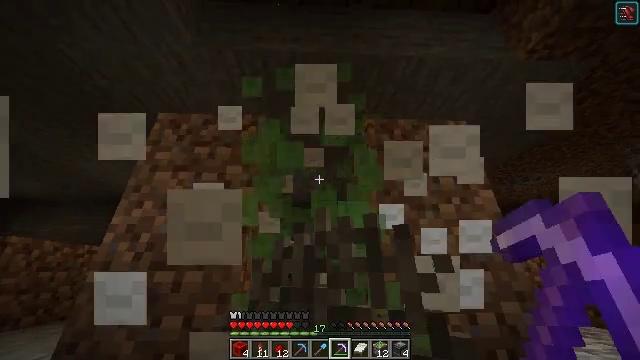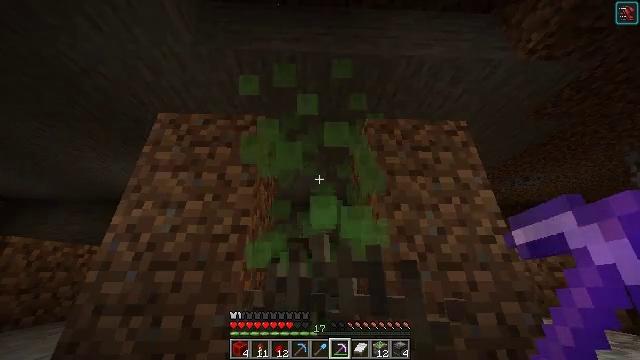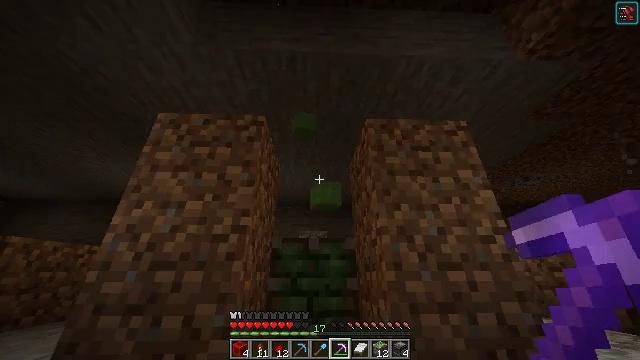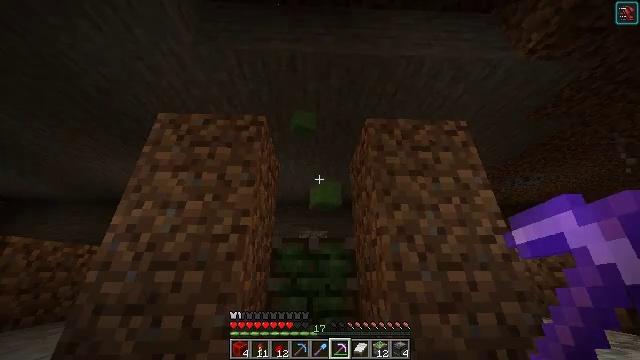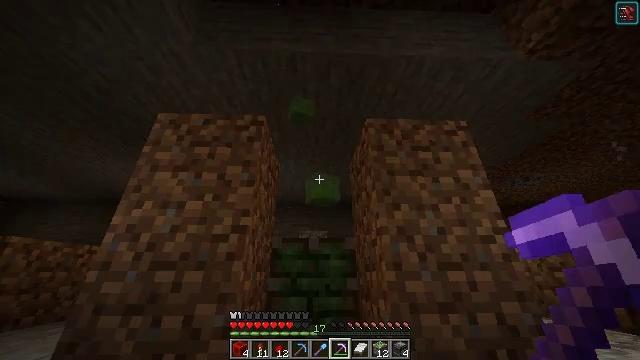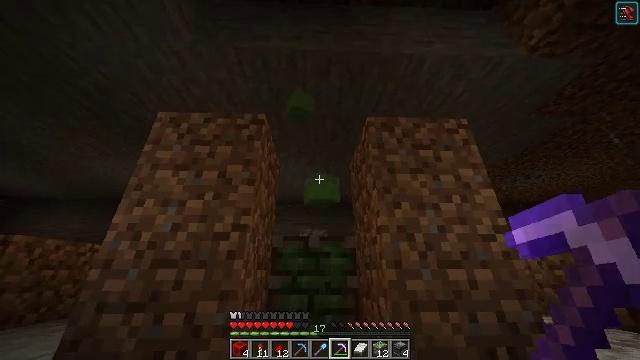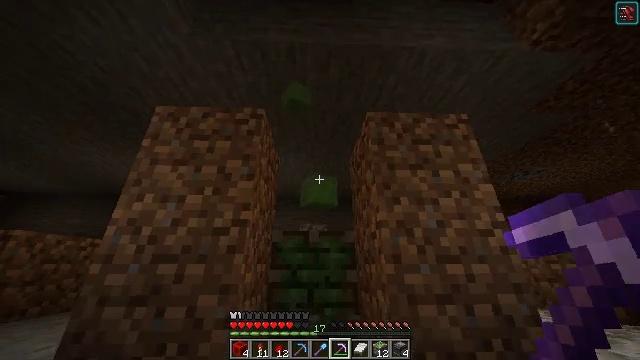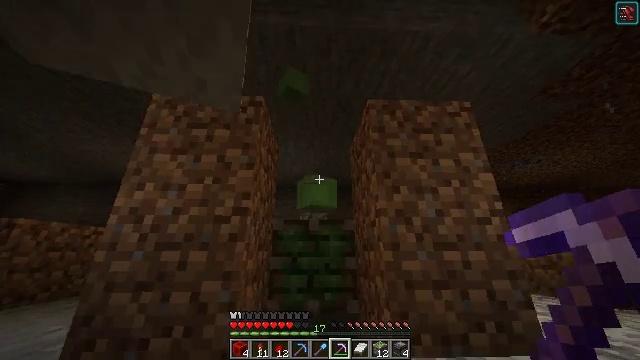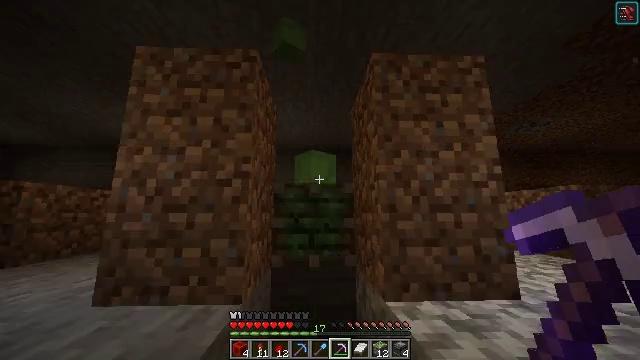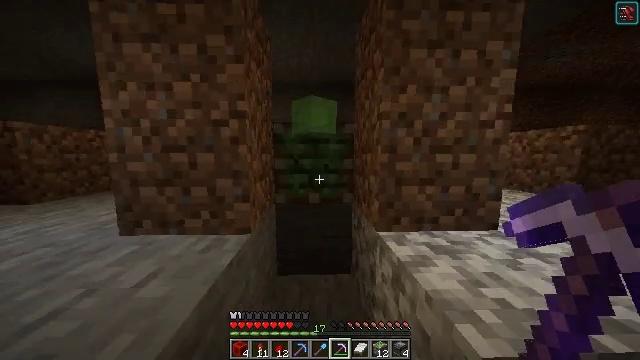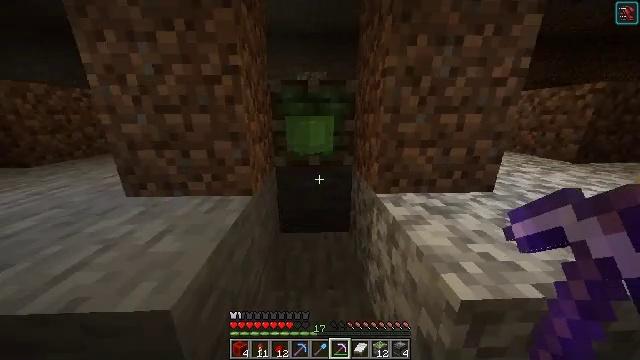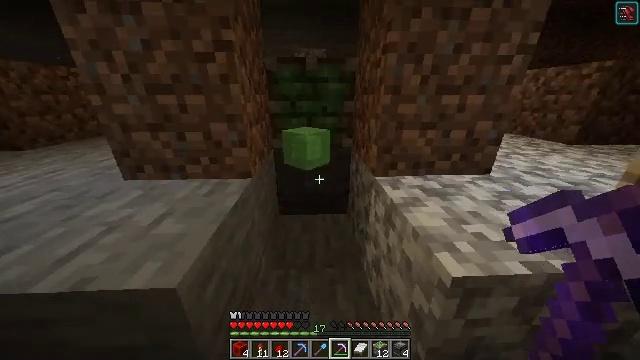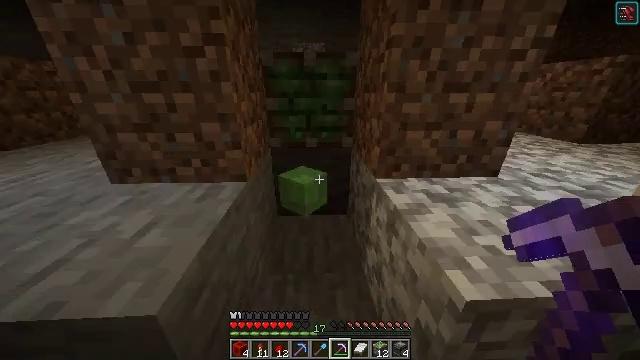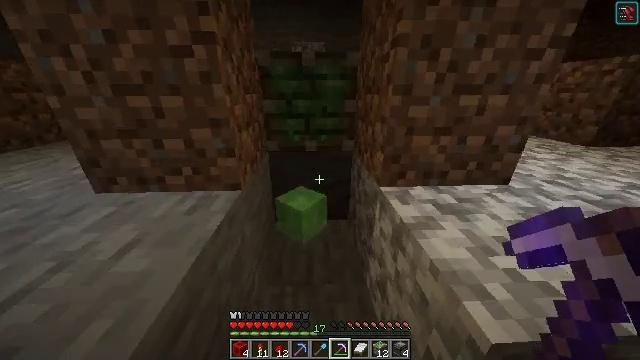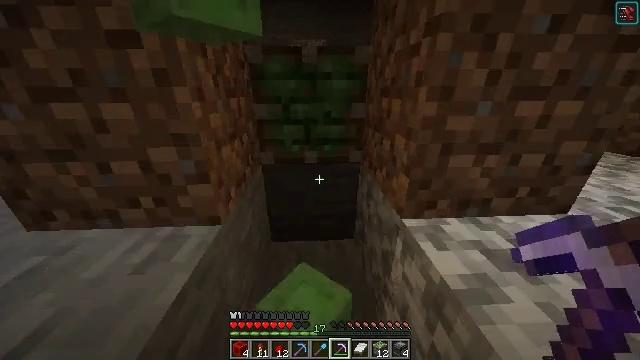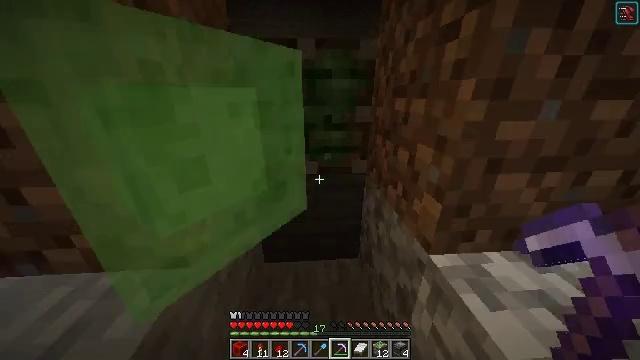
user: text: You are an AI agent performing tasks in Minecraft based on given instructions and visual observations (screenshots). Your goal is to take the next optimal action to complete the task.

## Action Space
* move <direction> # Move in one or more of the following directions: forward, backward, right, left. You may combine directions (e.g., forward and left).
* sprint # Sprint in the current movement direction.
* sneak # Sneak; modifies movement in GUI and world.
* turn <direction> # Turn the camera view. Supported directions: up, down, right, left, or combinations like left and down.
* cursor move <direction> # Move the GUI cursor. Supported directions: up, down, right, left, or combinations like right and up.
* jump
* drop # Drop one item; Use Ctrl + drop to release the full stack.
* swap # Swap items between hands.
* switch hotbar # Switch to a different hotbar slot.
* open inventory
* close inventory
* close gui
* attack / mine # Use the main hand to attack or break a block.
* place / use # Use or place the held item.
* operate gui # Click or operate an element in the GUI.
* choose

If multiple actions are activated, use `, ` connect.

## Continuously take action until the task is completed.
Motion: motion action
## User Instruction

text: Break the sticky piston to collect it.
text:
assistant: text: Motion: attack / mine
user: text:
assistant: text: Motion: attack / mine
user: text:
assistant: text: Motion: attack / mine
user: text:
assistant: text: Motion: attack / mine
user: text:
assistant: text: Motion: no_op
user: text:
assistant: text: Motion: turn down
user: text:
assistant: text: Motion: turn down
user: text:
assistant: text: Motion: turn down
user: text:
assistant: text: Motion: turn down
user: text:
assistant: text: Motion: turn down
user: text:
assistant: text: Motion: turn down
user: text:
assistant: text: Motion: move forward, turn down
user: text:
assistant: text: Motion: move forward
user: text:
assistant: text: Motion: move forward
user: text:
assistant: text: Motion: move forward
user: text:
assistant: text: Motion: move forward, turn right and up
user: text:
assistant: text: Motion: move forward, turn up
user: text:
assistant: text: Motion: move forward, turn up
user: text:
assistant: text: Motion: move forward, attack / mine
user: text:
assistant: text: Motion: attack / mine
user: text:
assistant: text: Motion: attack / mine
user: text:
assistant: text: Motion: attack / mine
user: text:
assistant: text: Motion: attack / mine
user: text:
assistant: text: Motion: attack / mine
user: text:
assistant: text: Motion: attack / mine